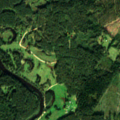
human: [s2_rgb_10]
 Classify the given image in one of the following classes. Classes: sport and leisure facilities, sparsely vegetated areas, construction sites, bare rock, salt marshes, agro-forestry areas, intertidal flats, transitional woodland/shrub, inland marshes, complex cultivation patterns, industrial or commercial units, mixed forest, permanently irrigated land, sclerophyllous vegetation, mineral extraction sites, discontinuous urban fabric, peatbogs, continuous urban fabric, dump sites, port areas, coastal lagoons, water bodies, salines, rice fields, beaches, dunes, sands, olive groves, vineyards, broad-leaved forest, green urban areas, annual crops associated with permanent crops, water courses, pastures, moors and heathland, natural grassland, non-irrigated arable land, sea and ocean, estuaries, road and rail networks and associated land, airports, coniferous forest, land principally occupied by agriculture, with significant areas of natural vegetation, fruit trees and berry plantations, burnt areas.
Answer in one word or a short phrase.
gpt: land principally occupied by agriculture, with significant areas of natural vegetation, coniferous forest, mixed forest, transitional woodland/shrub